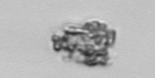
Label: detritus